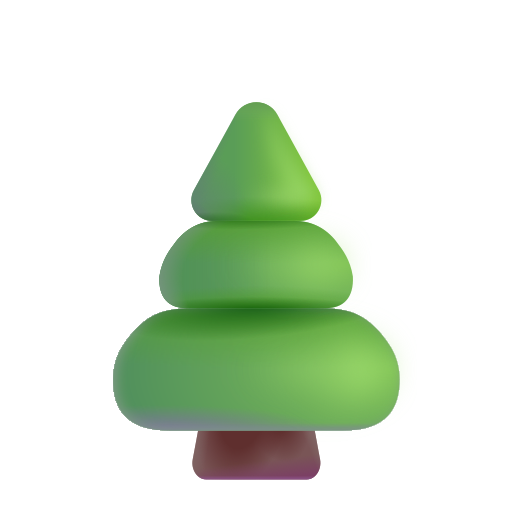
evergreen tree color